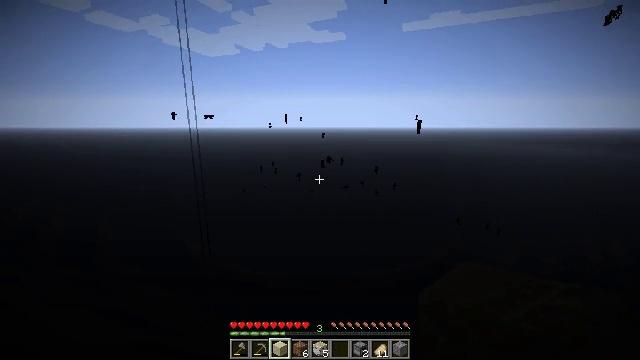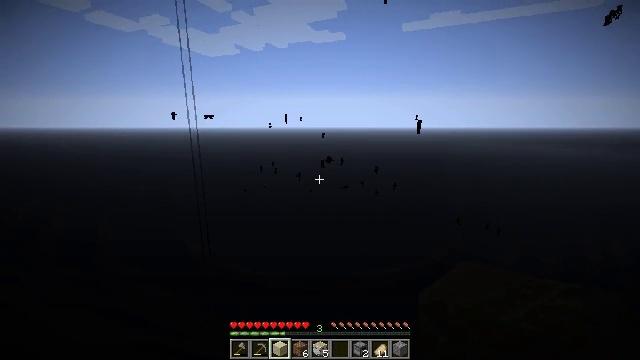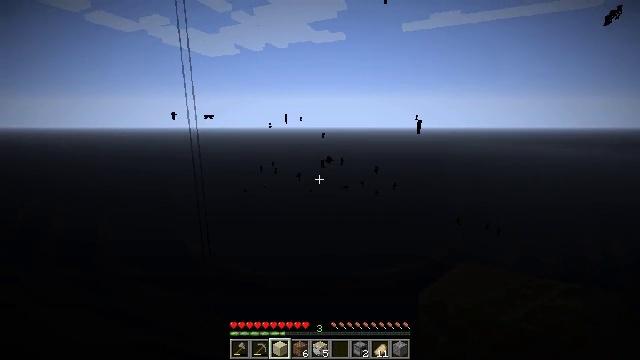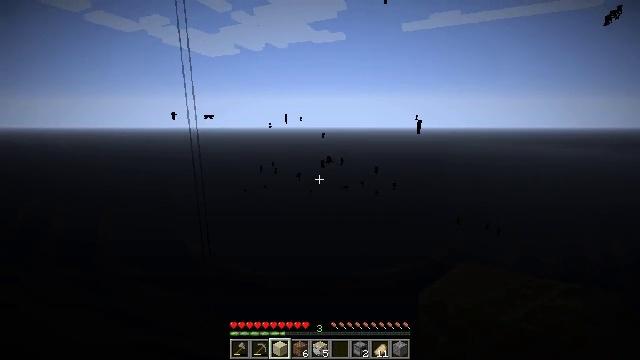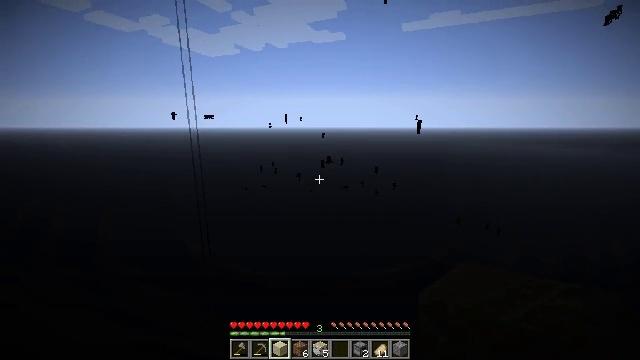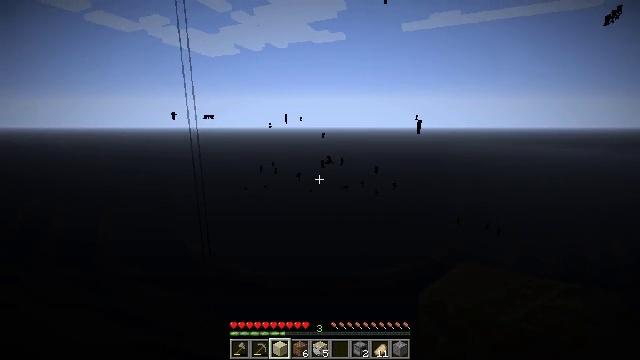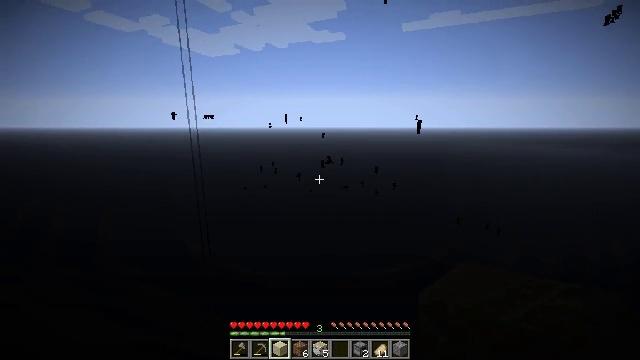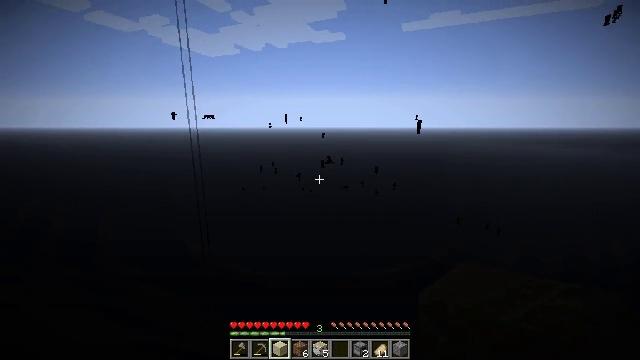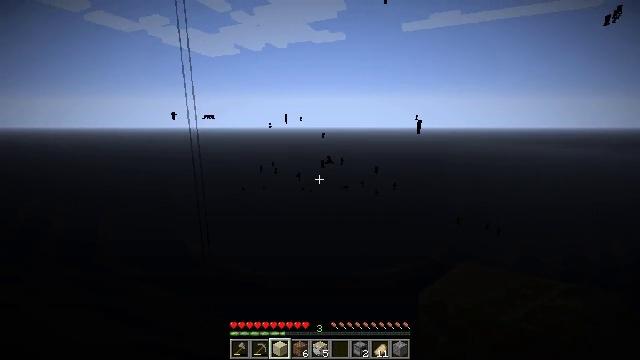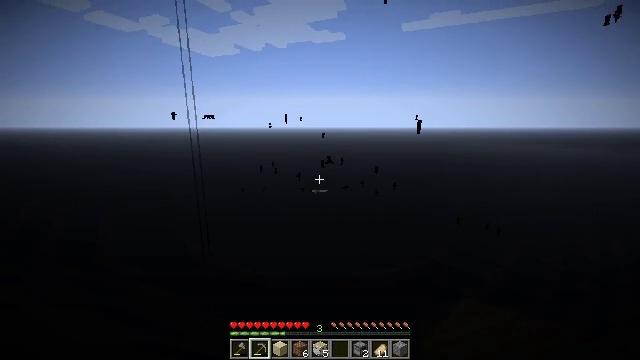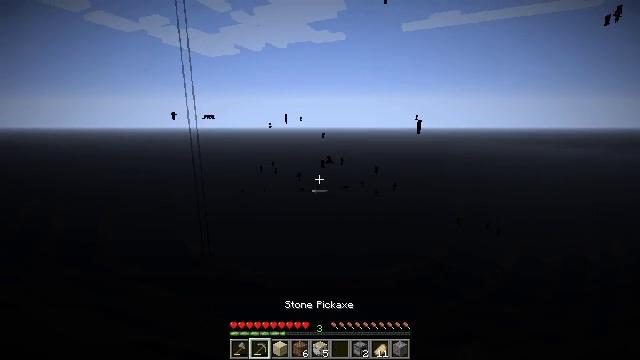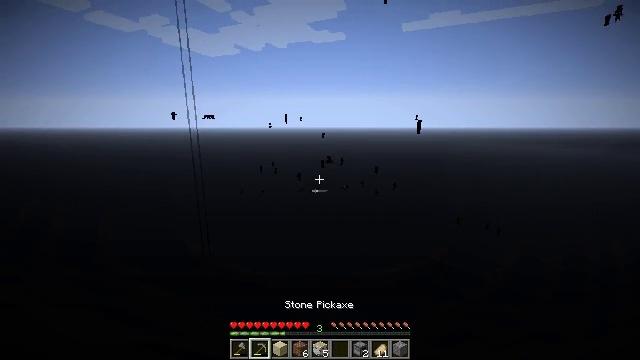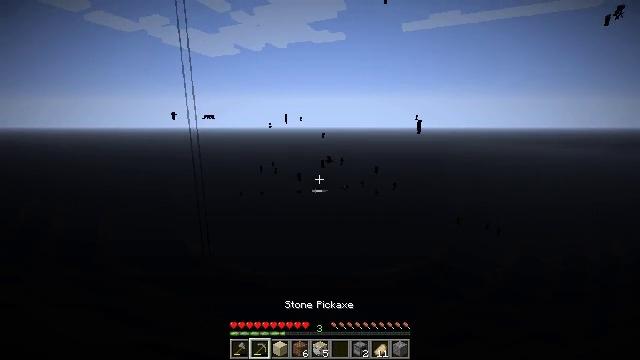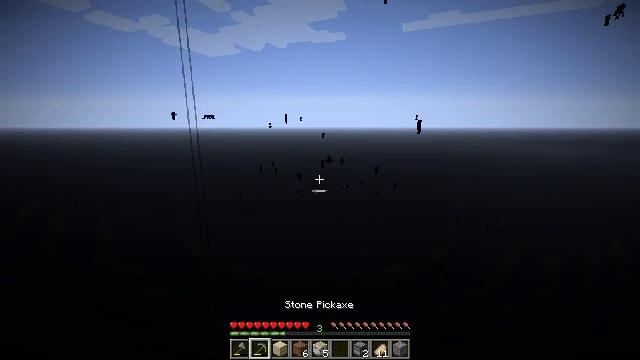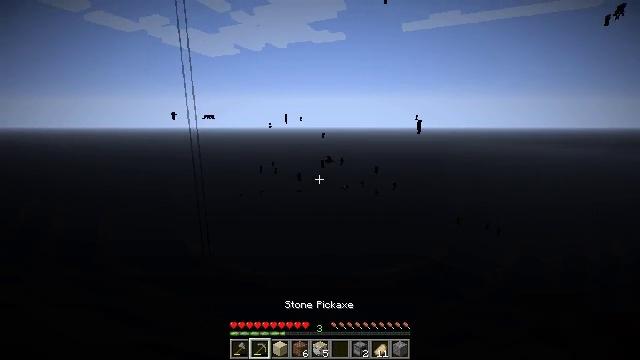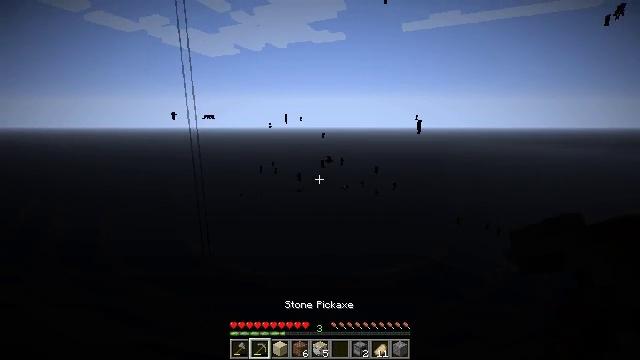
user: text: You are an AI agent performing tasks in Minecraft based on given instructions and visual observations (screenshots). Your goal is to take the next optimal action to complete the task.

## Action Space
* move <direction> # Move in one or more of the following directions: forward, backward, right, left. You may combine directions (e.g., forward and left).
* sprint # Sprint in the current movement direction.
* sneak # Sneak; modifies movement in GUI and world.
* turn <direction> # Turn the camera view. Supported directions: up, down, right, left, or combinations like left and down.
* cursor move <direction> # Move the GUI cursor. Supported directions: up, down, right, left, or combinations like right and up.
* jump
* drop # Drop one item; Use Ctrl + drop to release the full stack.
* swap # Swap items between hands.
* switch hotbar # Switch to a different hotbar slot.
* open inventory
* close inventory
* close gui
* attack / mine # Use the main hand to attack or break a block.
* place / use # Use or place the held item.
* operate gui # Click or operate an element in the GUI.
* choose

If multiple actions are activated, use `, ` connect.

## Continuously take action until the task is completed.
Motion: motion action
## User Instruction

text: Mine the composter block.
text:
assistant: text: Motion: no_op
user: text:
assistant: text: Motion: no_op
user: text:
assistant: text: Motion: no_op
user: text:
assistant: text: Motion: no_op
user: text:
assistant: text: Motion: no_op
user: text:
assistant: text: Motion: no_op
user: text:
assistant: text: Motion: no_op
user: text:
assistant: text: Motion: no_op
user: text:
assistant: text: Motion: switch to hotbar 2
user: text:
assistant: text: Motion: switch to hotbar 2
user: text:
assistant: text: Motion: switch to hotbar 2
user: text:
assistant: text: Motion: no_op
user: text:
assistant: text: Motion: no_op
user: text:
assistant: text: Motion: no_op
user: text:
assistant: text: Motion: no_op
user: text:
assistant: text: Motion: no_op
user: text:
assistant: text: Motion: no_op
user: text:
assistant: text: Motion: no_op
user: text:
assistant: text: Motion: no_op
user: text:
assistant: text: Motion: attack / mine
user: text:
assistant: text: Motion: attack / mine
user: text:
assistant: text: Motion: attack / mine
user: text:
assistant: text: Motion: attack / mine
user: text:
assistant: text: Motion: attack / mine
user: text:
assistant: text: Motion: attack / mine
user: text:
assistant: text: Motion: attack / mine
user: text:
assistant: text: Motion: attack / mine
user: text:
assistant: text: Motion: attack / mine
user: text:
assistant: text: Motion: turn right, attack / mine
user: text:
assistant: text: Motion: turn right, attack / mine